Question: I know that there is question already, but I have to make this clear.
'''
function Animal(species) {
this.species = species;
}
Animal.prototype.getSpecies = function() {
return "Animal is " + this.species;
};
(function() {
var animal1 = new Animal("Snake");
var animal2 = new Animal("Wolf");
var animal3 = new Animal("Tiger");
}());
'''
And this is how I understand.

Function/Method getSpecies() is shared between all Animal objects in prototype object.
Did I understand correctly?
Is it correct to say that '_Proto_' is pointer to prototype object ?
Thanks for help.
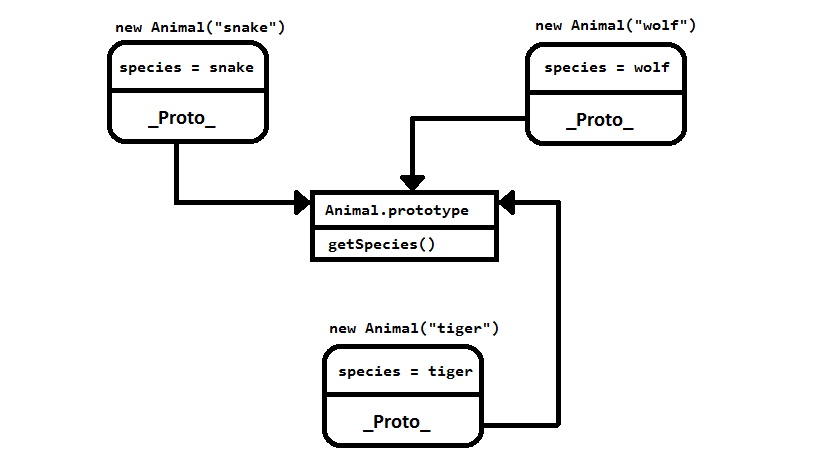
Answer: Yes you are right, that is how it works! '__proto__' is not a pointer, it is a reference and its use is depricated. In Javascript real pointers do not exist, but references do.
If you create a Type that inherits from Animal like this:
'''
function FastAnimal () {
Animal.call(this, 'extreme-fast');
}
FastAnimal.prototype = Object.create(Animal.prototype);
FastAnimal.prototype.constructor = FastAnimal;
FastAnimal.prototype.getSpeed = function () { return '1MILLION'; };
var fa = new FastAnimal();
fa.getName = function () {}
'''
Than a lookup for a property or Method in 'fa' will go that way:
1. does fa has this OWN Property (as getName)
2. does it exist in FastAnimal.prototype (getSpeed)
3. does it exist in Animal
In general: This lookup goes on as long as there are 'prototype's on the way. However, that is what happens under the hood and called the prototype chain.
N.B.:
If you would like to loop over the properties of a given Object, there are two ways:
'''
for (var prop in obj) {
//do stuff
}
'''
That includes properties of the prototype and normally not what people want, that's why
'''
for (var prop in obj) {
if (obj.hasOwnProperty(prop)) {
//do stuff
}
}
'''
is a common pattern, there is a new type of loop coming up and hopefully usable in the near future.
'''
for (var prop of obj) {}
'''
This one also explicitly excludes properties of the object's prototype.